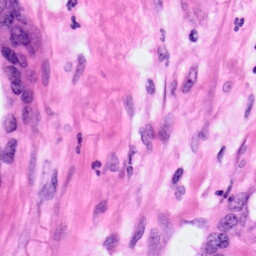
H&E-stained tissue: Pancreatic